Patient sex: M
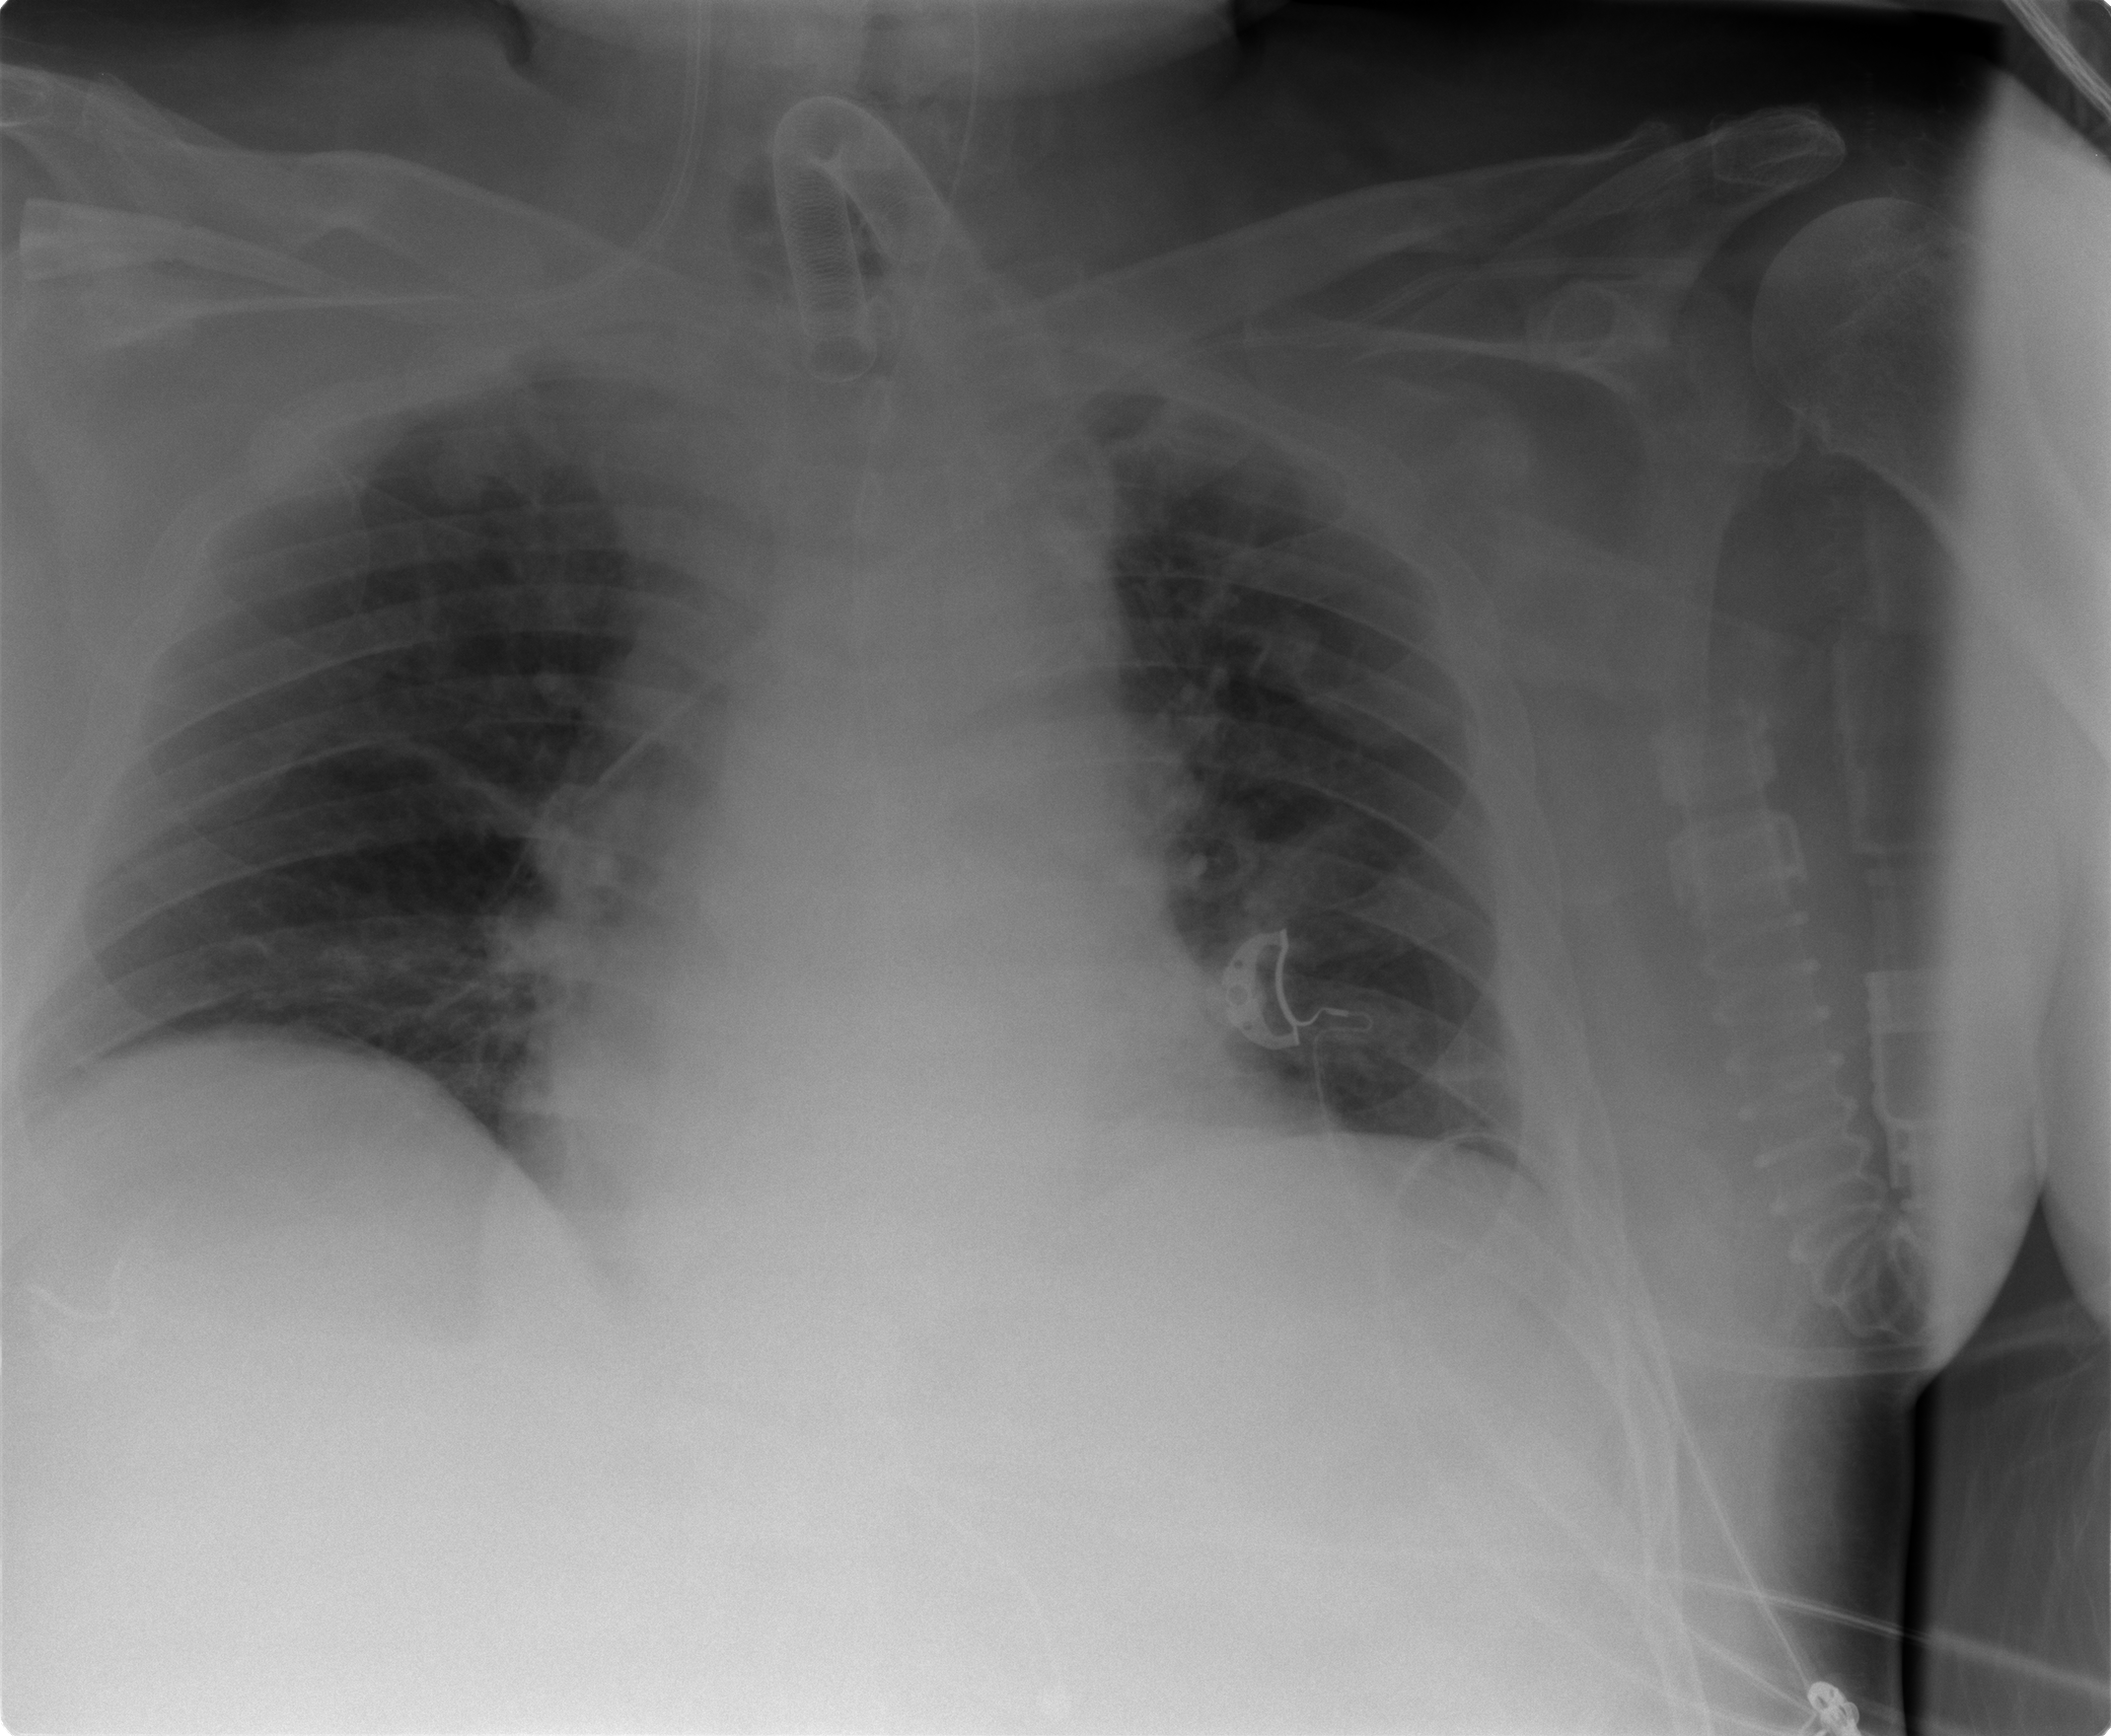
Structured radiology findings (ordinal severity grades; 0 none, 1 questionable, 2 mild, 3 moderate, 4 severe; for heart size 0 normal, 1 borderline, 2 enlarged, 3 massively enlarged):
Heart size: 0
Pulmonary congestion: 0
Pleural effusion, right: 0
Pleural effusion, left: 0
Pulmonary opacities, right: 0
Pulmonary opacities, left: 0
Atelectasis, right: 2
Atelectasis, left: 2